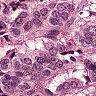
Metastatic tissue present: yes